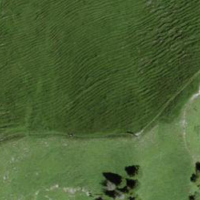
EUNIS habitat code: 26
Species observed at this site:
Arnica montana